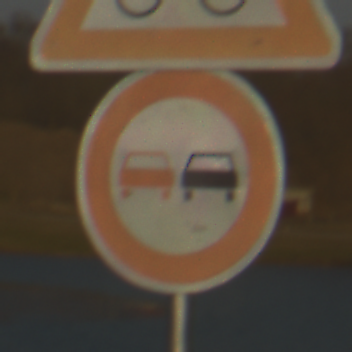
Verkehrszeichen: Ueberholverbot
Zusatzzeichen oben: RadverkehrRechts
Umgebung: Outdoor, RoadRail
Tageszeit: SunriseSunset
Wetter: PartlyCloudy
Licht: Natural
Jahreszeit: NotSpecified
Kontrast: HighContrast